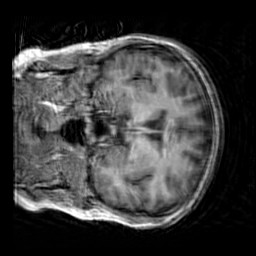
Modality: T1w
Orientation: coronal
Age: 23
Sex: female
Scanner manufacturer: siemens
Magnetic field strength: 3 T
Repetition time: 2.3 s
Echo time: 0.00303 s